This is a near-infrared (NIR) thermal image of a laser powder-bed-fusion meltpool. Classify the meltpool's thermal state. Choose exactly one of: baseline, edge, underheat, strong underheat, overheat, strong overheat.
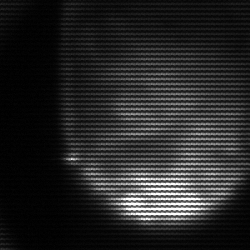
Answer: edge